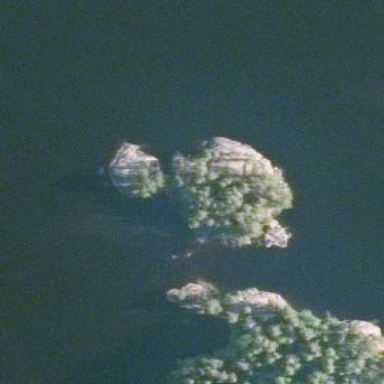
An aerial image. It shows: Islet surrounded by woodland.